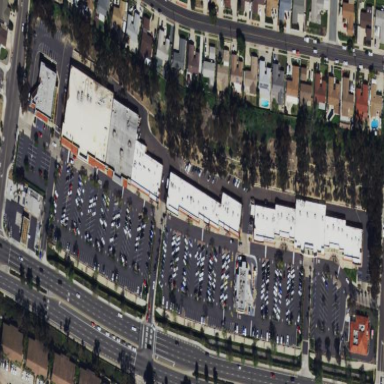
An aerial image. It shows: Retail area.